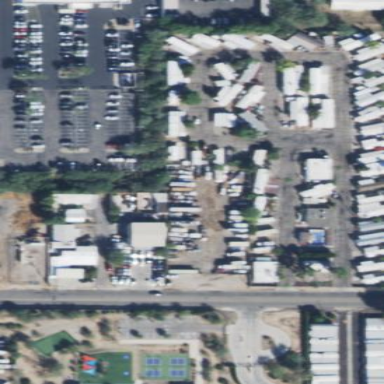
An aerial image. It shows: Residential area known as trailer park.